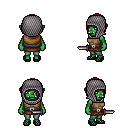
a pixel art fantasy rpg character, female body template, orc, green skin, leather chest armor, teal pants, pink bangs hairstyle, chain hood, ghillies, dagger, four views (front, back, left, right), 2x2 character sprite sheet, small pixel art, hard edges, no anti-aliasing